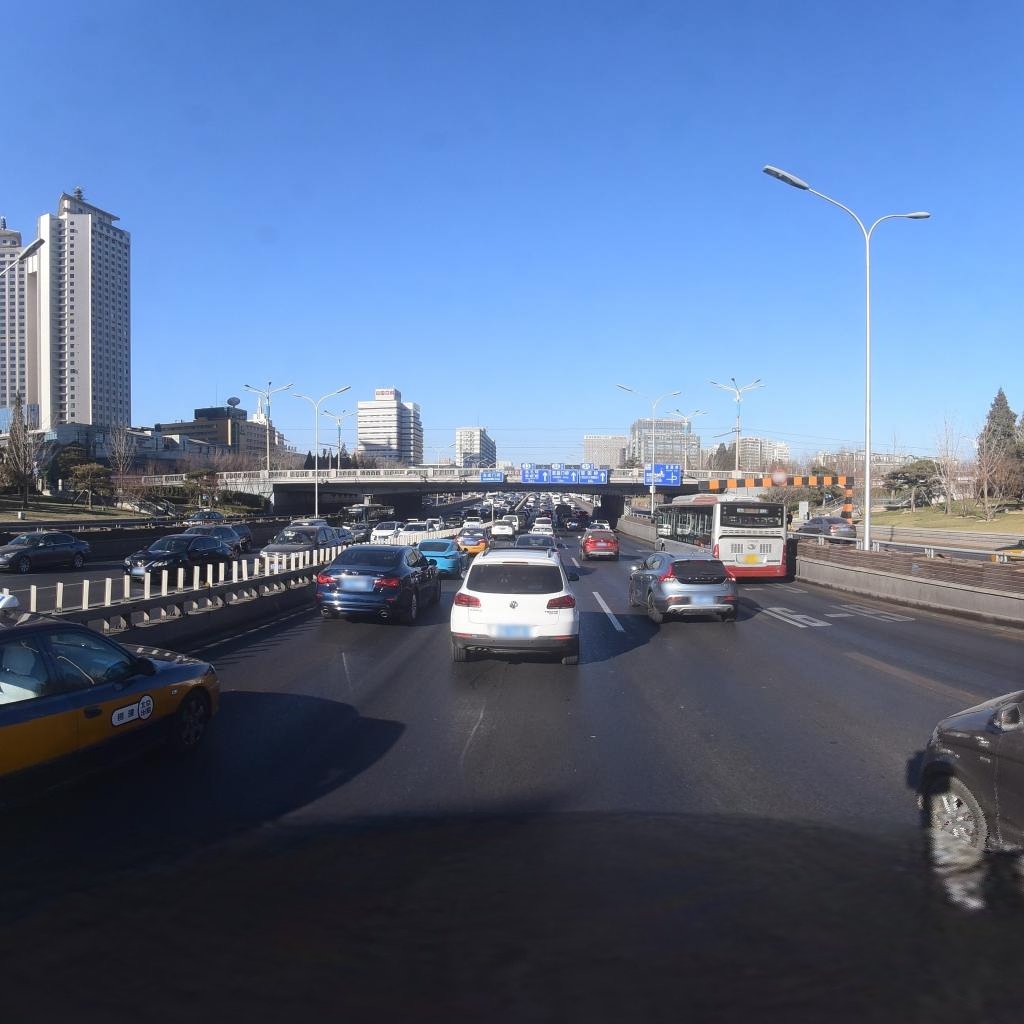
Region: Xicheng
Road damage annotations: longitudinal patch, longitudinal patch